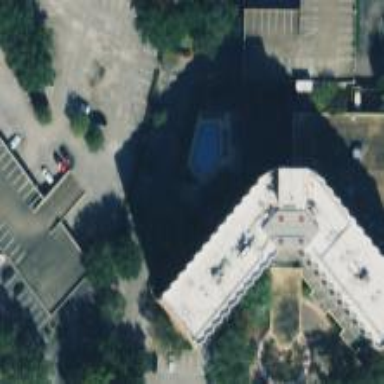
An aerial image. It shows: Part of building.